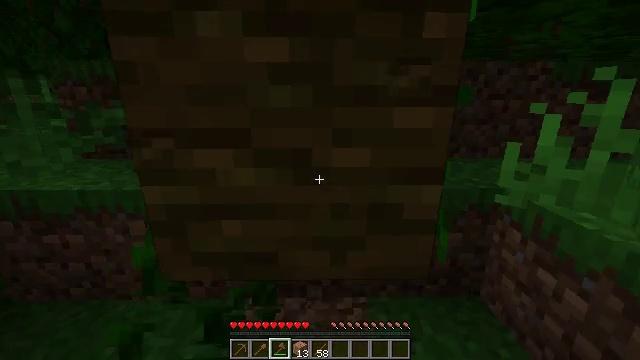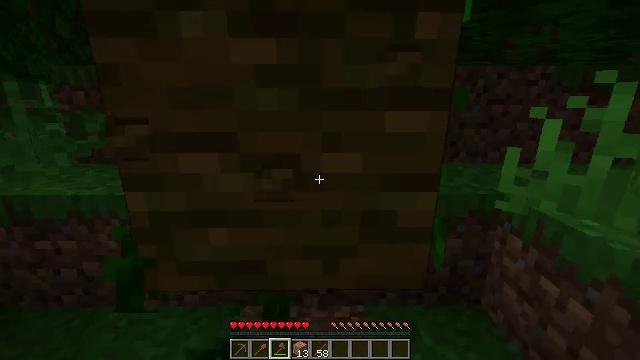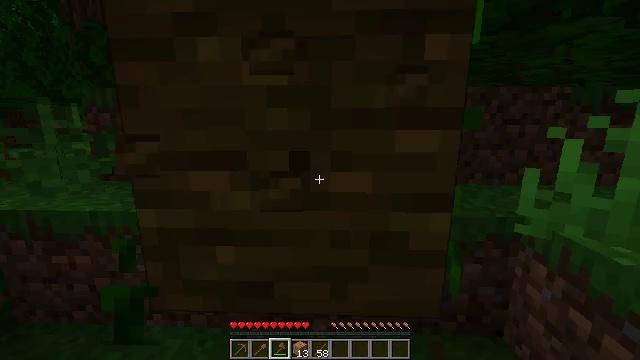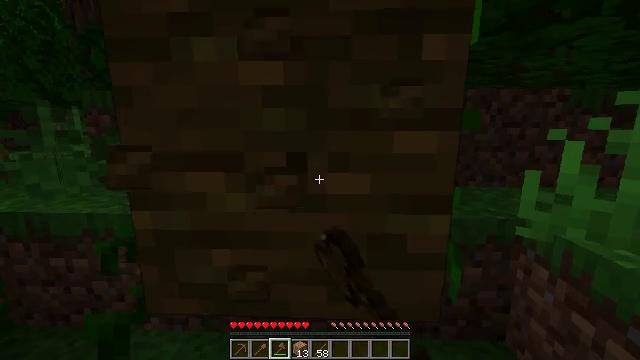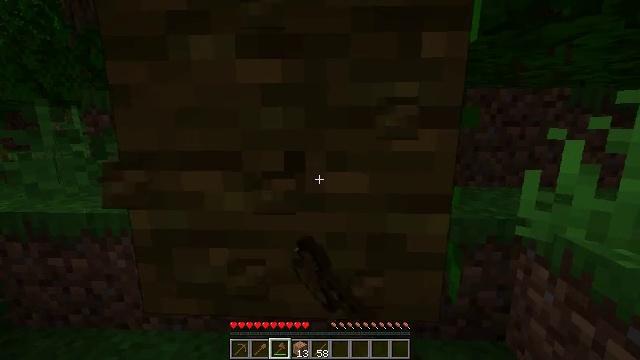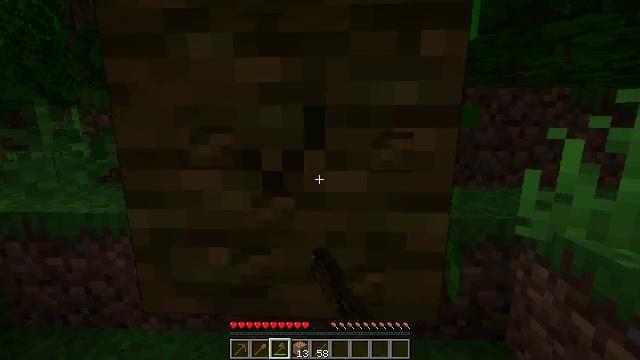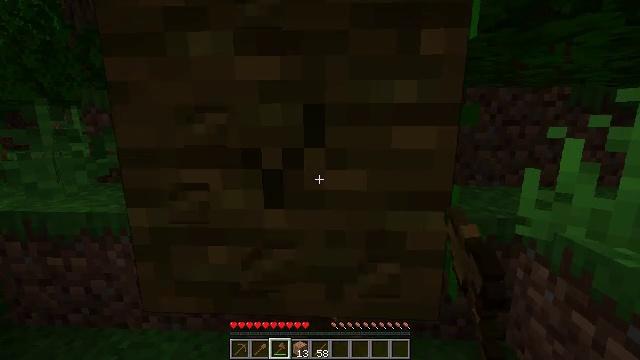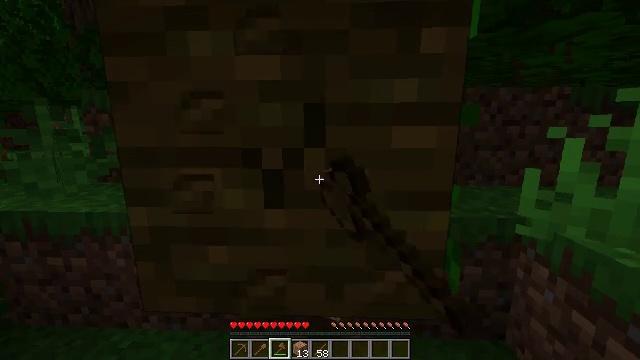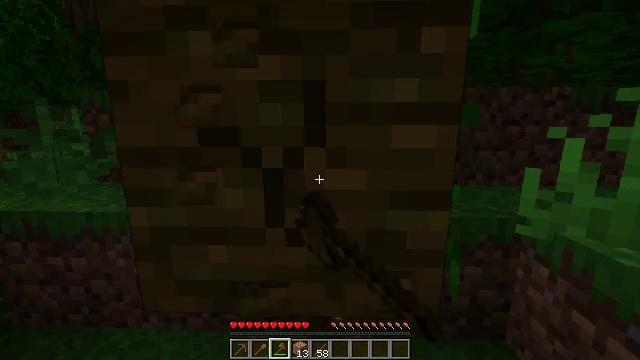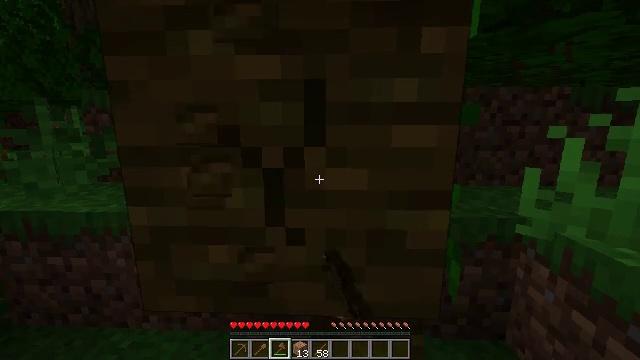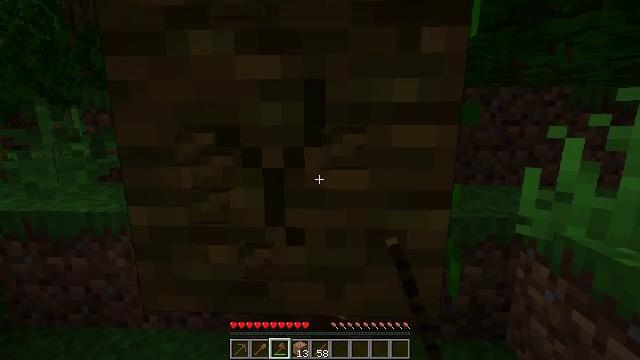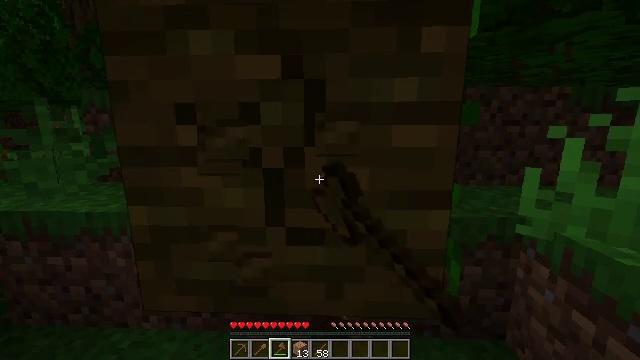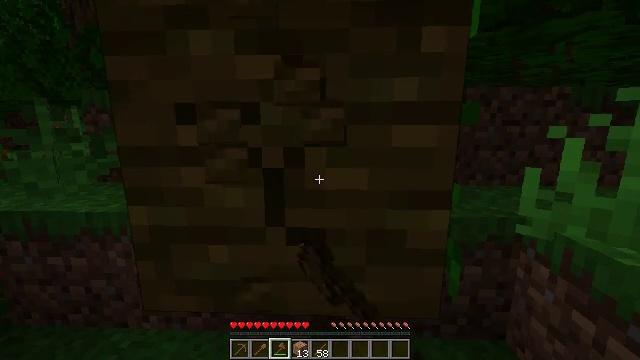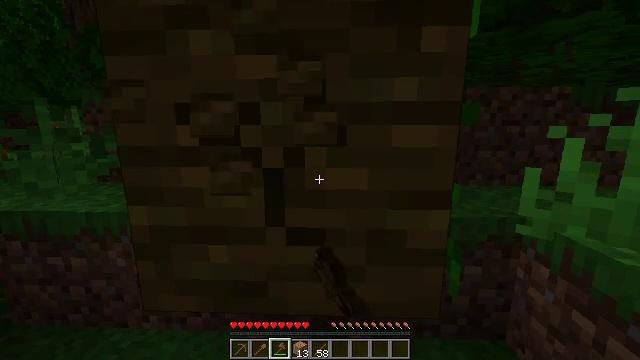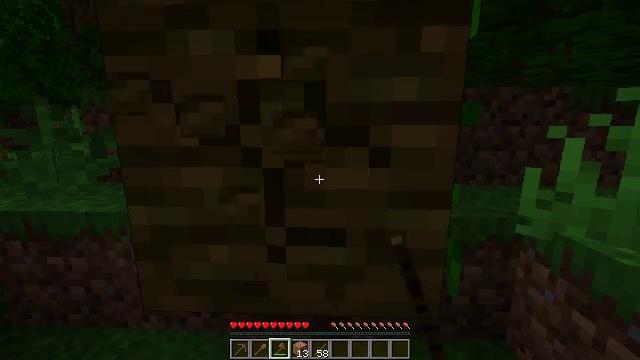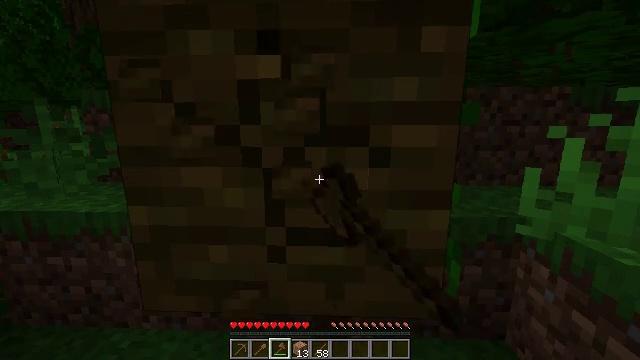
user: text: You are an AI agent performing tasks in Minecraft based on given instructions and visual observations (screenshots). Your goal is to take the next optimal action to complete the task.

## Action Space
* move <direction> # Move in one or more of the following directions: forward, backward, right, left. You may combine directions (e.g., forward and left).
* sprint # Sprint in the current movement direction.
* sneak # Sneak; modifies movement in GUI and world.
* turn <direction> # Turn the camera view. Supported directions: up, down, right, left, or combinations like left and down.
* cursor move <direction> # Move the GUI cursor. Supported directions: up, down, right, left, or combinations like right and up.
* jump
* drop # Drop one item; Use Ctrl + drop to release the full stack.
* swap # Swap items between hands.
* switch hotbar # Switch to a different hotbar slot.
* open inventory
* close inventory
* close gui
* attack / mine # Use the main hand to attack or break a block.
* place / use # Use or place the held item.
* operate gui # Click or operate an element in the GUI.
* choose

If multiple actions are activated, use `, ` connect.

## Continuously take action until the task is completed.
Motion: motion action
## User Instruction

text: Break the jungle log to gather wood.
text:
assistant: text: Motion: turn up, attack / mine
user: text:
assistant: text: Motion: turn left and up, attack / mine
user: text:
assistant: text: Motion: attack / mine
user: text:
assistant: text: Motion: attack / mine
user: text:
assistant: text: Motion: attack / mine
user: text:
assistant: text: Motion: attack / mine
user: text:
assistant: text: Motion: attack / mine
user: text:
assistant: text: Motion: attack / mine
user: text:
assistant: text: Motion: attack / mine
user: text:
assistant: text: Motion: attack / mine
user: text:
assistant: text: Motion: attack / mine
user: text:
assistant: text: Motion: attack / mine
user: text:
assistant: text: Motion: attack / mine
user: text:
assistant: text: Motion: attack / mine
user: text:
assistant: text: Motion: attack / mine
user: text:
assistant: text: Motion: attack / mine
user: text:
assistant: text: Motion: attack / mine
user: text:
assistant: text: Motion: attack / mine
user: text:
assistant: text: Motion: attack / mine
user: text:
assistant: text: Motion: attack / mine
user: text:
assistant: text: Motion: attack / mine
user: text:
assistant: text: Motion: attack / mine
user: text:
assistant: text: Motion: attack / mine
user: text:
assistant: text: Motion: attack / mine
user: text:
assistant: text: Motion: attack / mine
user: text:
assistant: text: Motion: attack / mine
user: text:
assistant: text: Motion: attack / mine
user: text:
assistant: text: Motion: attack / mine
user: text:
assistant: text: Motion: attack / mine
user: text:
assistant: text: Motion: turn down, attack / mine